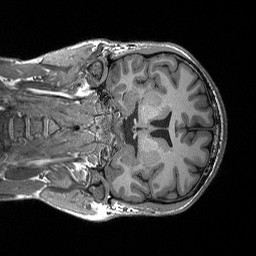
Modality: T1w
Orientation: coronal
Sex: male
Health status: healthy
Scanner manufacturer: siemens
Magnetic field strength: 3 T
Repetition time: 2.3 s
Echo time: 0.00296 s